Question: I am trying to do a search with GET Method but I couldnt do the way I need. My html-css code is like below
'''
<div class="top_search_form">
<a class="top_search_btn" href="javascript:void(0);" ><i class="fa fa-search"></i></a>
<form method="GET" action="/Banyo/Urunler">
<input type="text" name="search" value="Search" onFocus="if (this.value == 'Search') this.value = '';" onBlur="if (this.value == '') this.value = 'Search';" />
</form>
</div>
'''
It looks like below

The user enters some text and hit the enter to do a search. But when I do a search, the URL is like below, which is not the way I need.
'''
/Banyo/Urunler?search=asd
'''
when the user hits the enter. I want to see the link below
'''
/Banyo/Urunler/asd
'''
how can I have this URL "/Banyo/Urunler/asd" ? what should I do to have this?
My MapRoute is like below
'''
routes.MapRoute(
"Urunler", // name it!
"Banyo/Urunler/{Filtre}", // Route name
new { controller = "Banyo", action = "Urunler", Filtre = UrlParameter.Optional } // Parameter defaults
);
'''
and I updated my html
'''
<form method="GET" action="/Banyo/Urunler">
'''
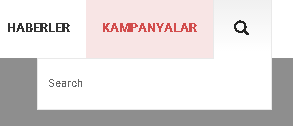
Answer: if the parameter name in your action (search in this case) is not defined in your route config, it'll be appended as a query string parameter when doing GET requests.
the default route defines an id parameter so you could use this instead.
Your search field would be renamed to id and your action would have an id parameter as well.
'''
public ActionResult Urunler(string id)
{
}
'''
Another option would be to use attribue routing (if you are using MVC4 and above).
'''
Route("Banyo/Urunler/{search}")]
public ActionResult Urunler(string search)
{
}
'''
Attribute routing in MVC4 would require you to install the nuget packages yourself ... i think they are added by default in MVC5